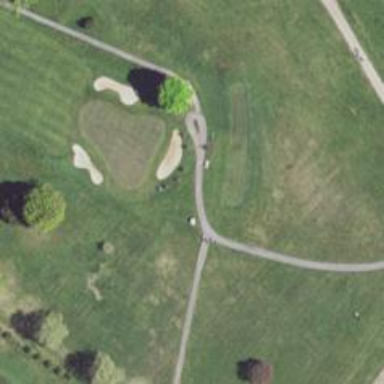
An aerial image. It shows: Golf tee.